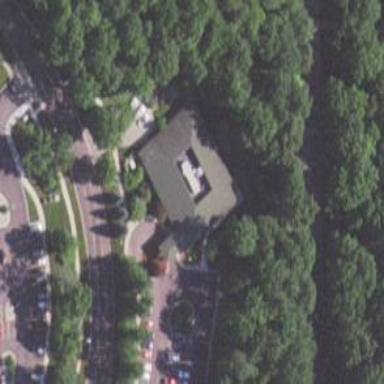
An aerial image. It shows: Hospital building.